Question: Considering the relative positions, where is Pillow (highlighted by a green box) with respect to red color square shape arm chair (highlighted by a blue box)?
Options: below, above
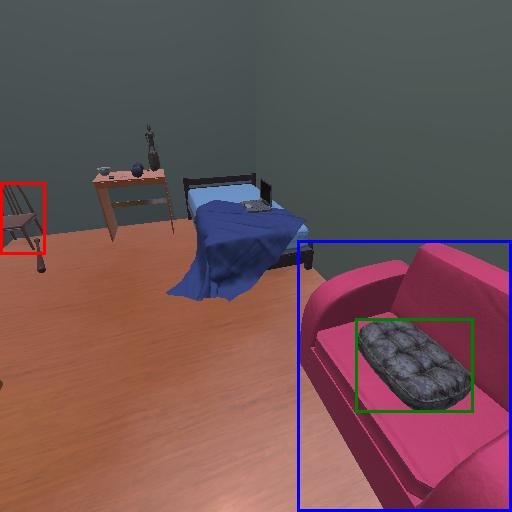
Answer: below